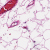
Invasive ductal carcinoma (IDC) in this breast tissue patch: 0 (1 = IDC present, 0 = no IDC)